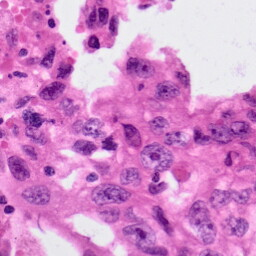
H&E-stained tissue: Lung